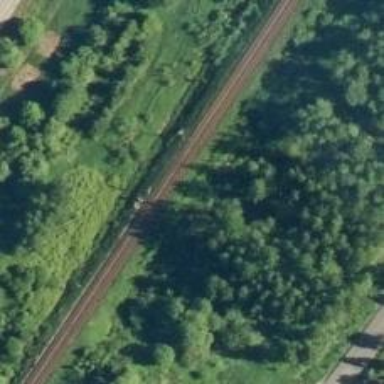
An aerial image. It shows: Railway with continuous electrified contact lines.